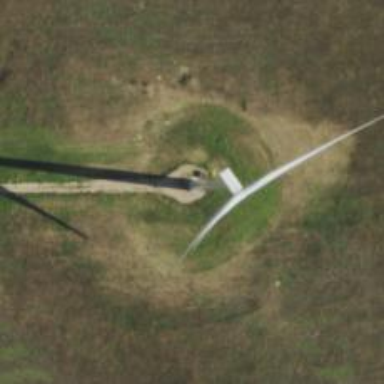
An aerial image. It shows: Wind generator in the form of horizontal axis wind turbine.